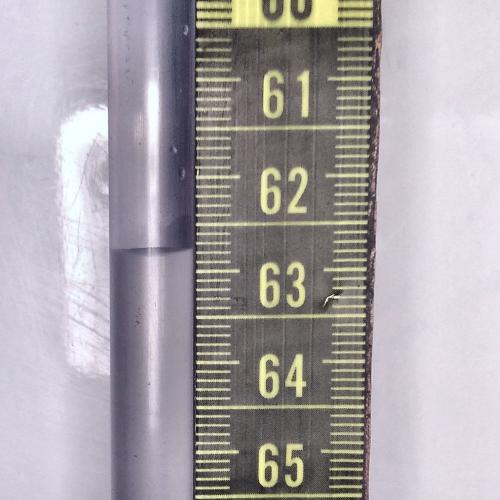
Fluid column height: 62.8 cm